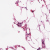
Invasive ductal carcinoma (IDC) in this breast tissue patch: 0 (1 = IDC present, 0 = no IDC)